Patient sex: M
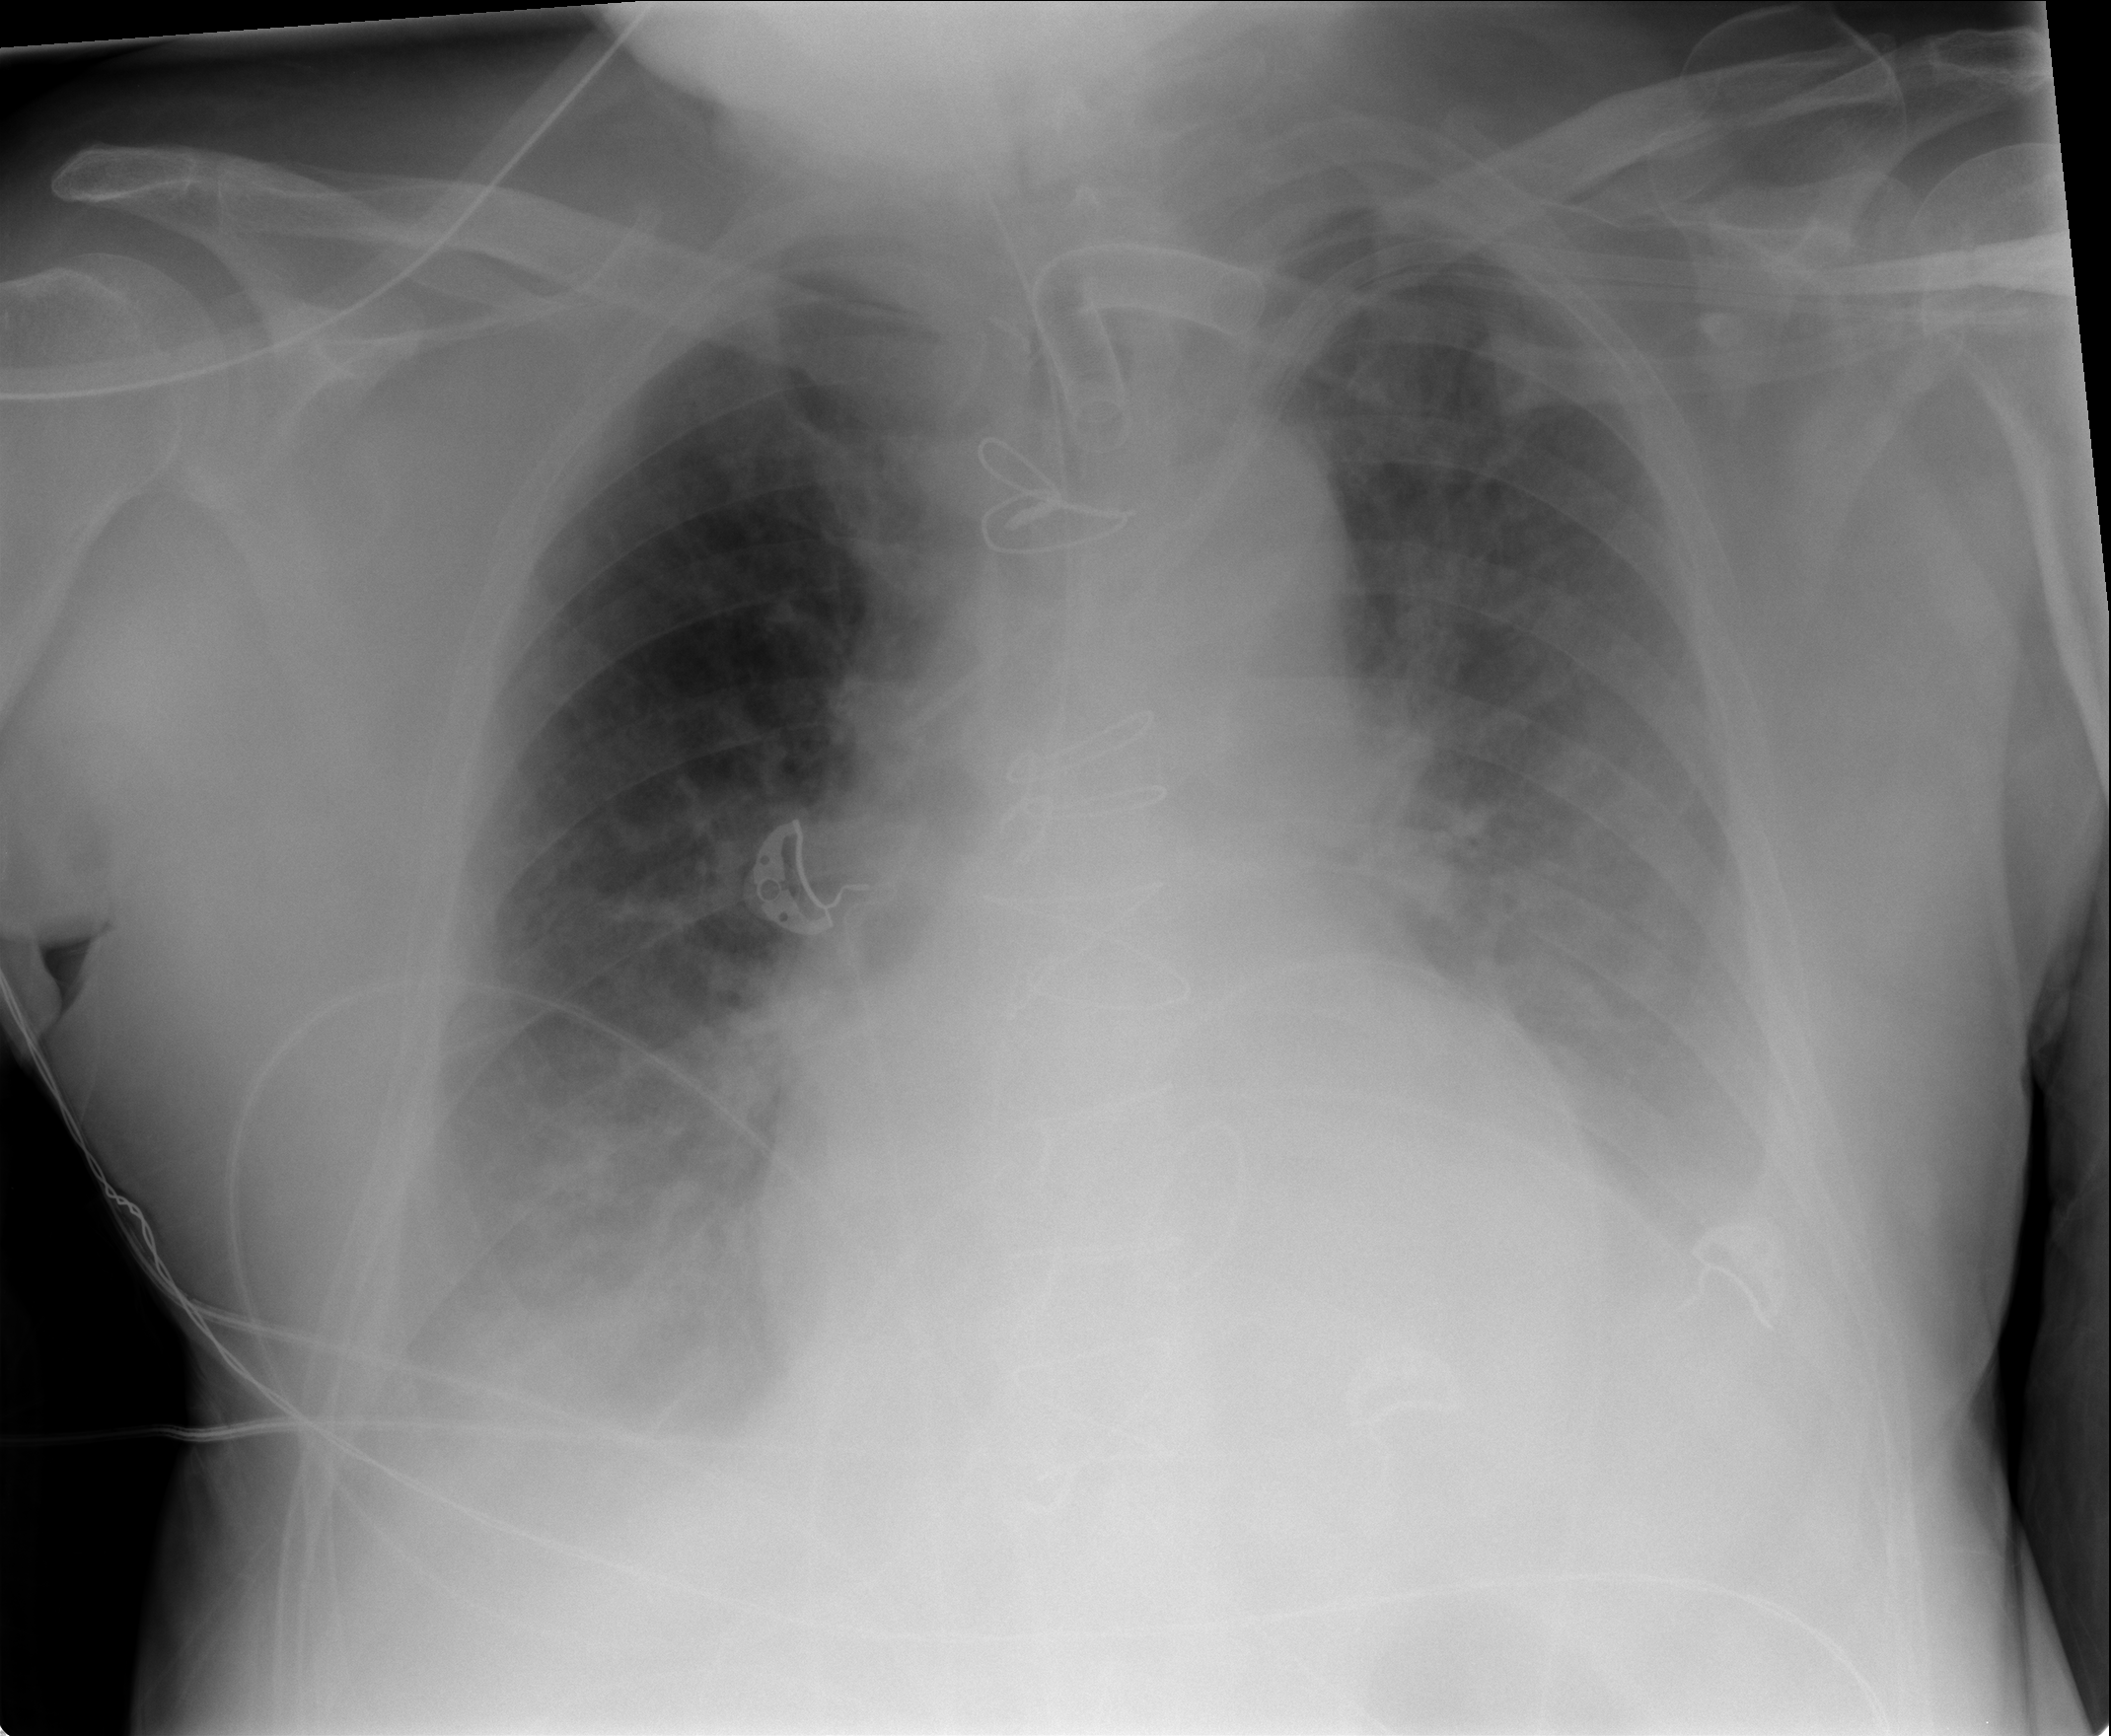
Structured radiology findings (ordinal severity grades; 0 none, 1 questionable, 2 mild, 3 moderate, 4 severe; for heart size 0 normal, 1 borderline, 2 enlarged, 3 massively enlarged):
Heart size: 2
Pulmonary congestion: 2
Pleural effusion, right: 2
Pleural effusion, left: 3
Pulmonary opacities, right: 2
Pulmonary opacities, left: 2
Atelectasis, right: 2
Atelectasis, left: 3